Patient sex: F
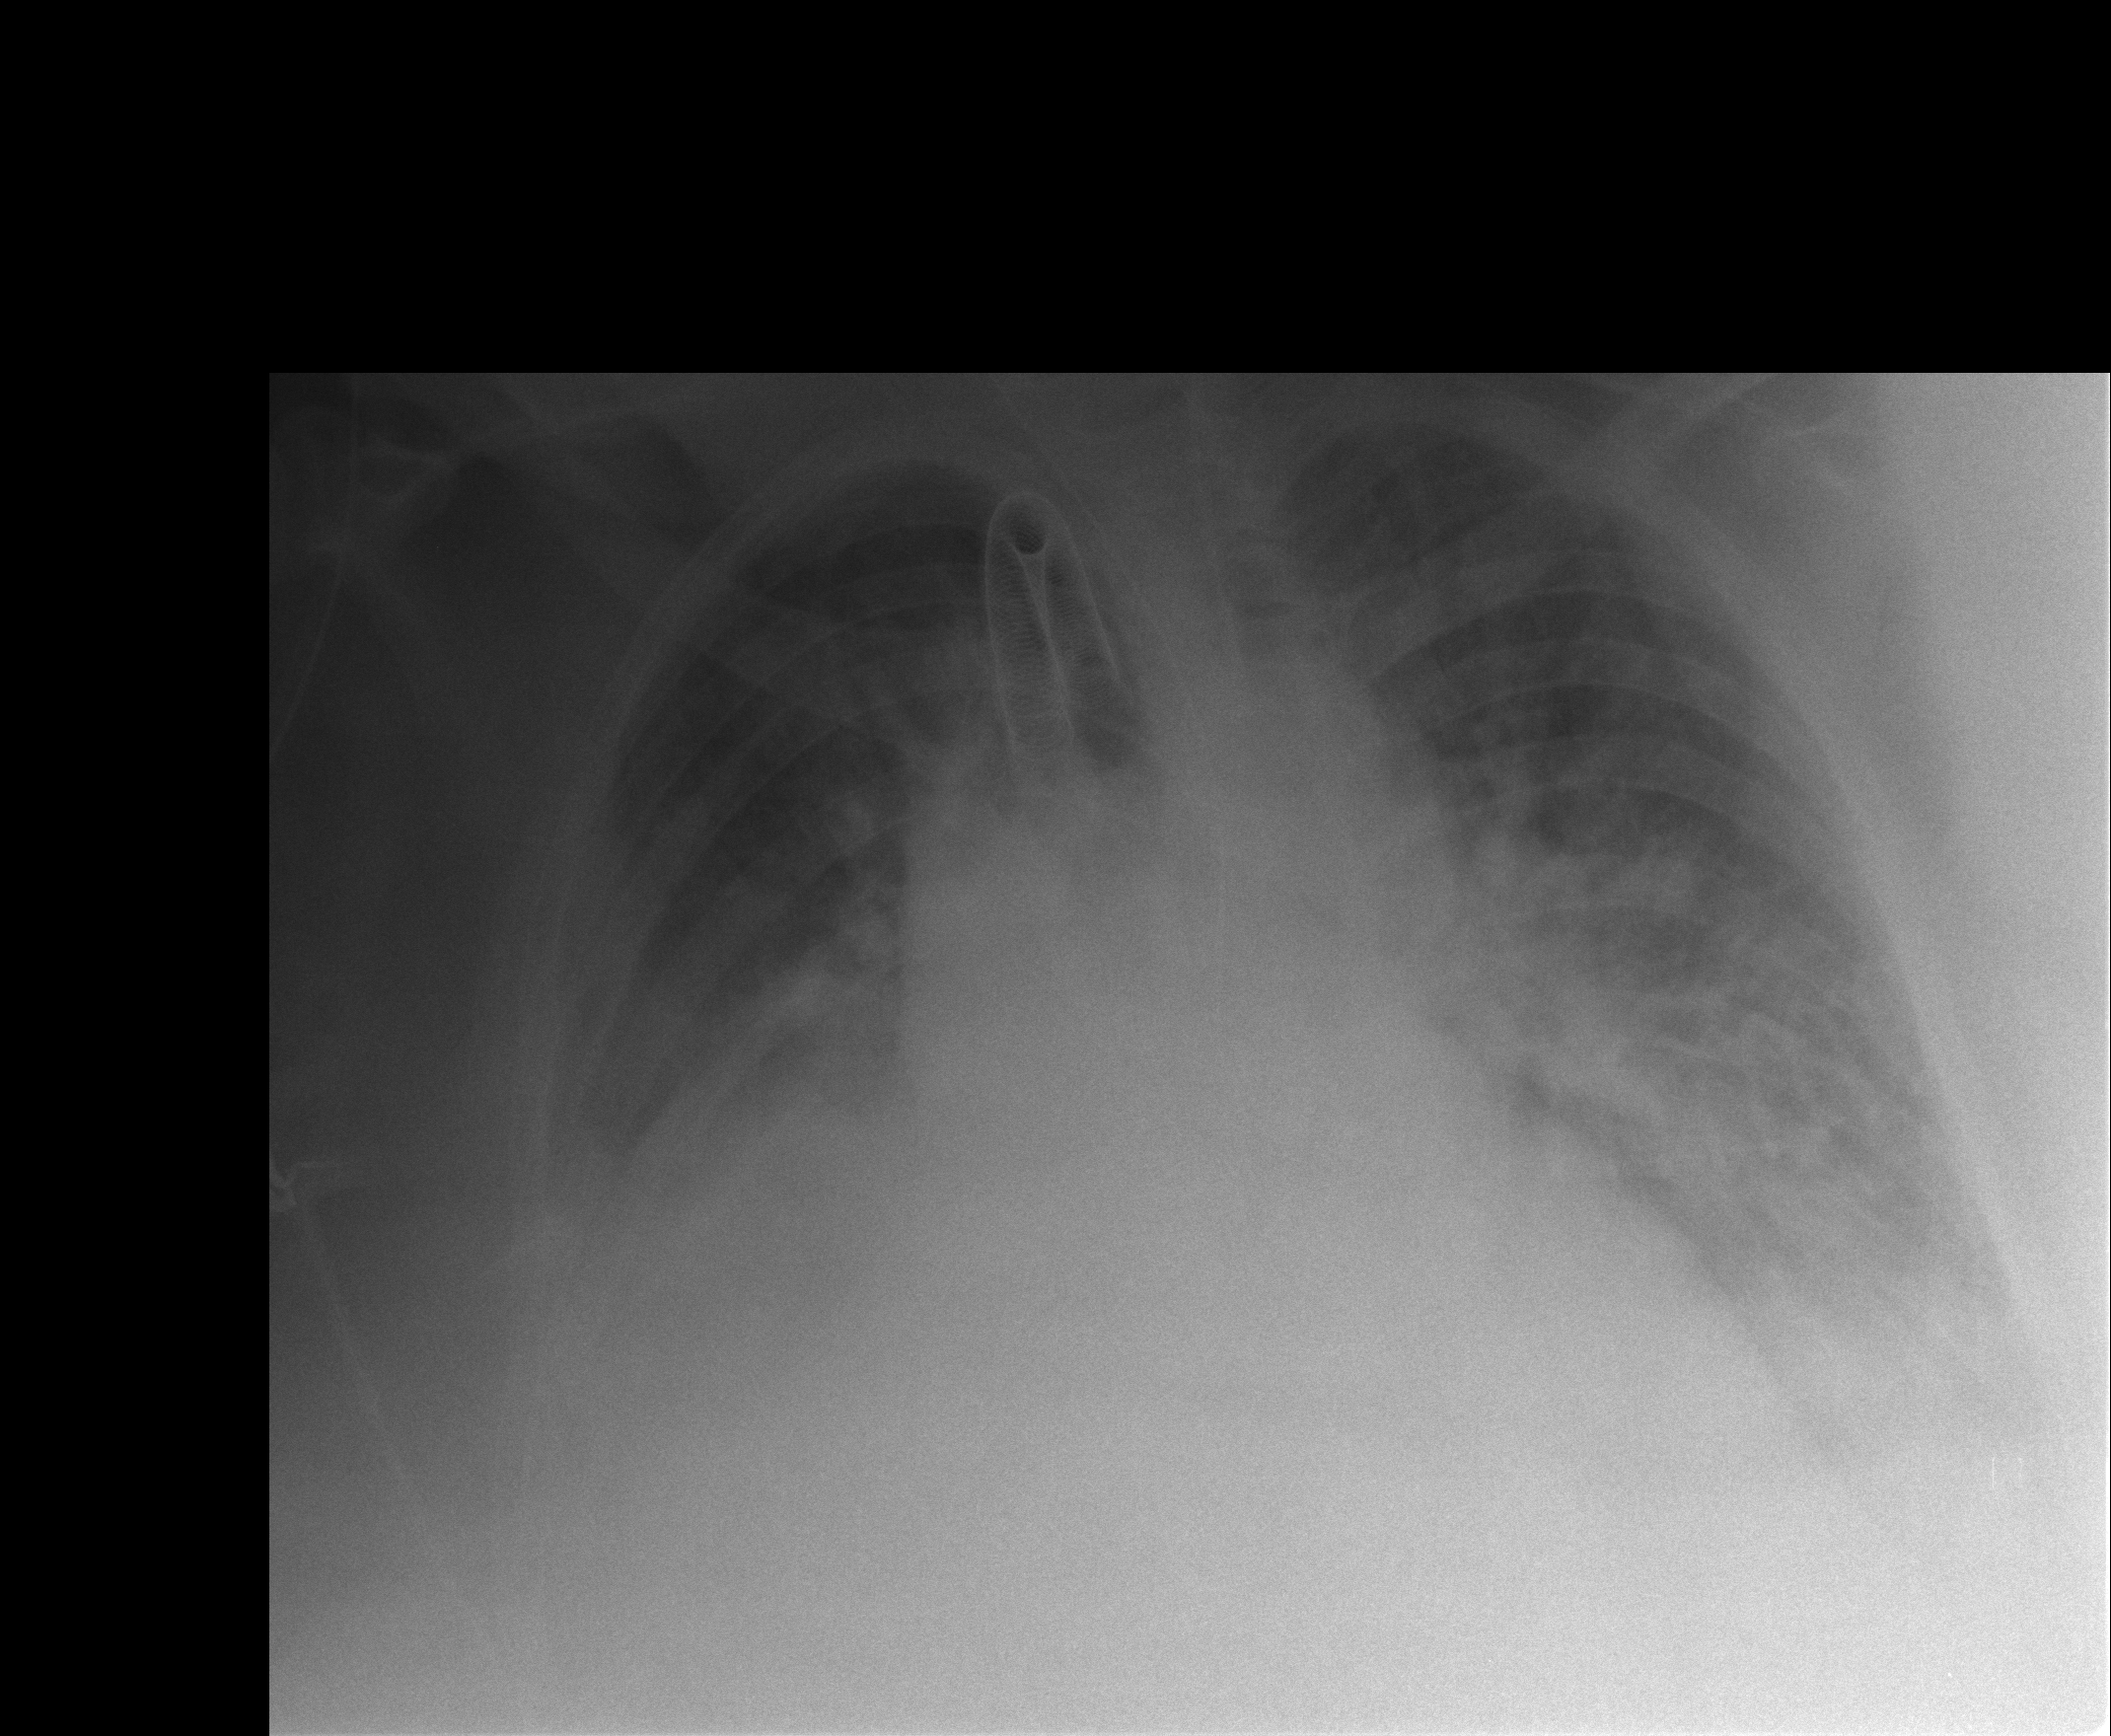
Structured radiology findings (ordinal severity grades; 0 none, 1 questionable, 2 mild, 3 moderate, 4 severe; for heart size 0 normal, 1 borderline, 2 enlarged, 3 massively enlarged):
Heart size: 2
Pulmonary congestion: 3
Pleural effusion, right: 2
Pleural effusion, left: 2
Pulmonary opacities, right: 2
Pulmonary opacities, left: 3
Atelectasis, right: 2
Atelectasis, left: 2